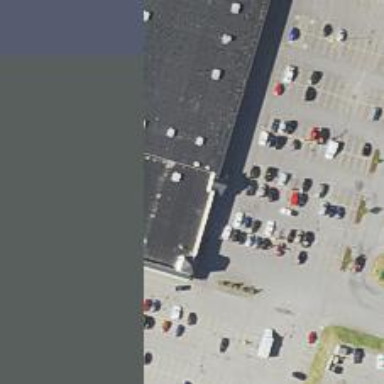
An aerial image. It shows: Supermarket.